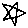
Label: star